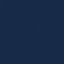
Land use / land cover: SeaLake